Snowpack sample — Snodgrass Mountain, Crested Butte, Colorado (2/4/25, 12:06 PM MST)
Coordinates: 38.923, -106.968
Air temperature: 35 °F
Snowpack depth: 80 cm
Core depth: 20 cm
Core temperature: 33.8 °F
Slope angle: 14°, slope face: 78°
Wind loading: low
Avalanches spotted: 0
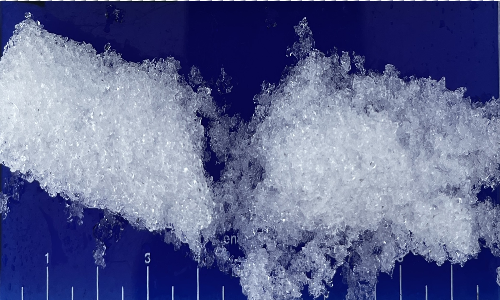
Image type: core
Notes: No avalanches nearby, unusually warm weather for the last month reported by residents, Collected 25 yards from treeline